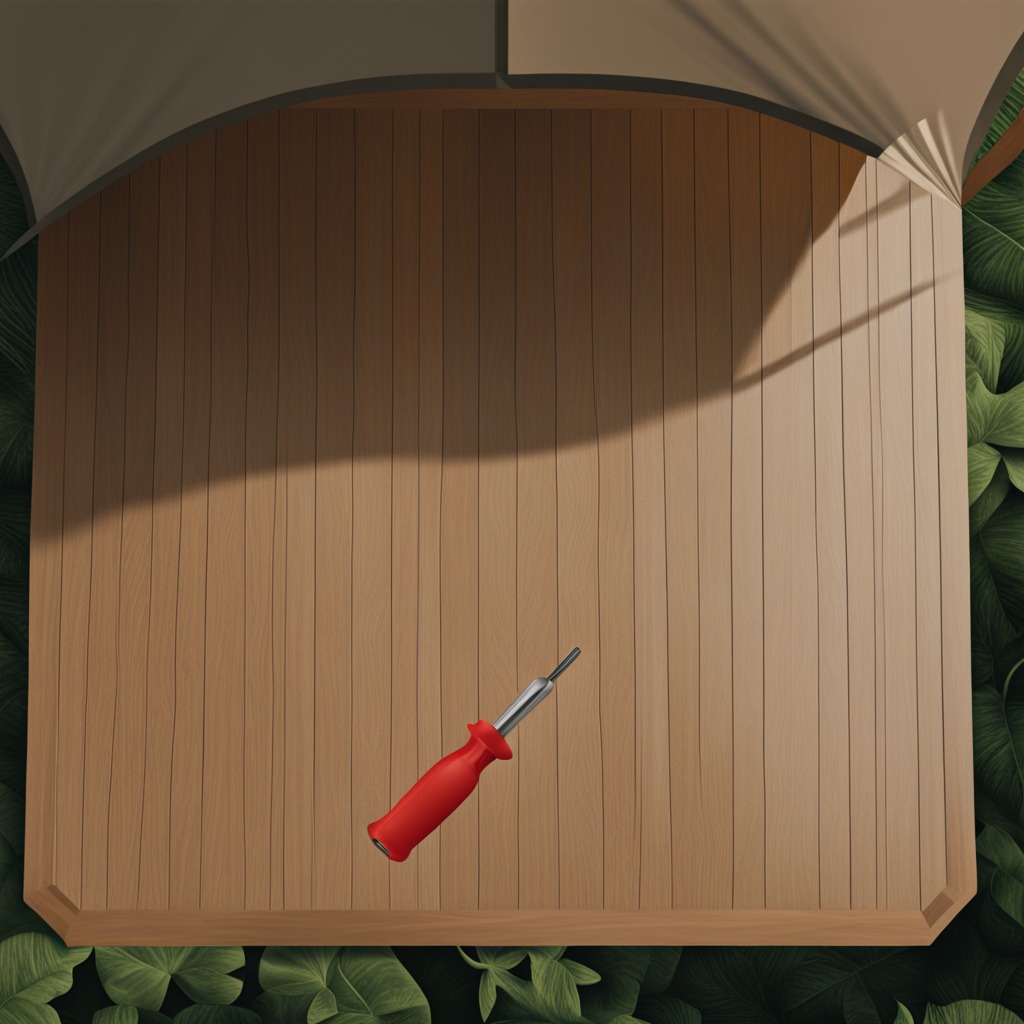
A screwdriver is lying on a wooden table in a jungle field workshop tent.